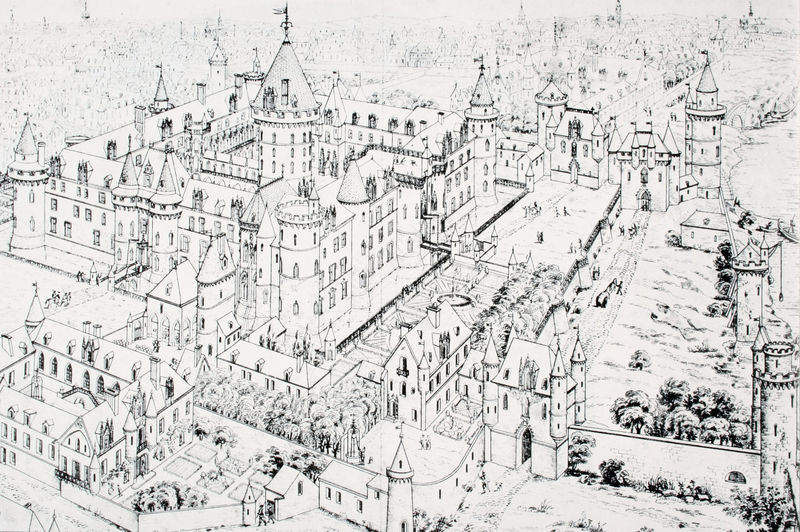
Titel: Der Louvre und seine Nebengebäude in einer Rekonstruktion des Grafen von Clarac
Künstler: Comte de Clarac
Standort: Paris
Institution: Bibliothèque Nationale.
Schlagwörter: baum, dunkel, himmel, laub, mann, schatten, vogel, wasser, weiß, bäume, fluss, frauen, landschaft, menschen, stadt, blumen, fenster, frankreich, frau, grau, hell, licht, männer, schwarz, skizze, strasse, tür, vordergrund, zeichnung, anlage, dach, gebäude, haus, park, parkanlage, rasen, schloss, weg, wiese, wand, architektur, barock, mensch, spitze, bach, häuser, brücke, büsche, gewässer, kirche, wege, personen, person, pflanze, pflanzen, gotik, renaissance, wald, kreis, reiter, rund, turm, bassin, garten, balkon, ansicht, fahnen, türen, fahne, flagge, dorf, dächer, mauer, schattierung, schattierungen, linien, hof, platz, vogelperspektive, kuppel, tor, zinnen, befestigung, aufsicht, oben, stadtansicht, wände, eingang, erker, tusche, innenhof, burg, kloster, türmchen, türme, palast, linie, linear, festung, gauben, wälder, kontur, druck, schwarzweiss, radierung, stich, gross, illustration, konturen, bleistift, entwurf, stift, liniar, gemäuer, tore, lustschloss, stadttor, alleen, sicht, gotisch, mauern, mittelalter, märchen, beete, wächter, graben, stadtmauer, einfahrt, geschosse, parterre, plan, gärten, flaggen, spaziergänger, fähnchen, gesinde, louvre, burggraben, wasserbecken, quadrat, bau, höfe, schutz, vedutte, vogelschau, brücken, bergfried, zinne, kreuzgang, aufriss, zeichung, rondell, anlagen, wall, durchfahrt, rundtürme, innenhöfe, gänge, schlossanlage, von, geäude, dessin, plätze, rundturm, burganlage, turmhelm, klosterplan, prächtig, schlossmauer, wehrturm, chateau, luftansicht, torhaus, umland, schwraz, bete, tours, bering, festungsmauer, burgfried, vogelblick, fähne, anlange, festungsanlage, feszung, gesindehaus, kegeldächer, schttierungen, sschlossmauer, wäldee, hintergrund stadt, ferde, schlossvedutte, linearzeichnung, rekonstruktionszeichnung, pugin, viollet-le-duc, donjon, eine stad   ein turm, tirche